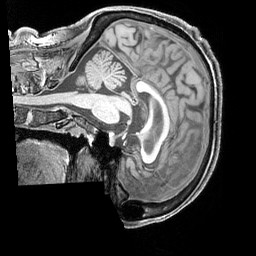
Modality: T1w
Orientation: sagittal
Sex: female
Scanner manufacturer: siemens
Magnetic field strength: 3 T
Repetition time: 2.3 s
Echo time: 0.00226 s